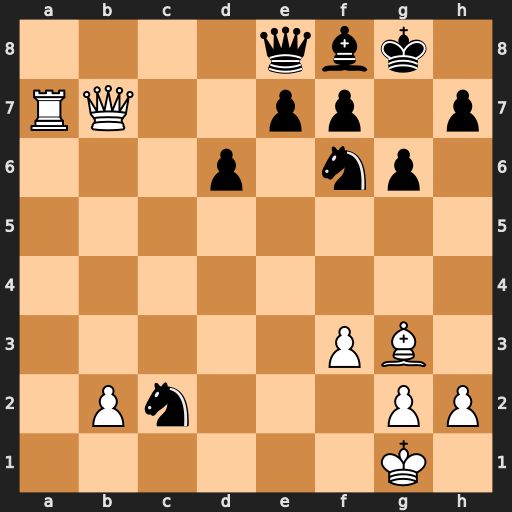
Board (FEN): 4qbk1/RQ2pp1p/3p1np1/8/8/5PB1/1Pn3PP/6K1
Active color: w
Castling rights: -
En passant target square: -
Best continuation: Ra8 Qd7 Qb8